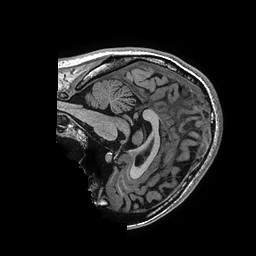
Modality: T1w
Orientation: sagittal
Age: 32
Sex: female
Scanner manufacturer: ge
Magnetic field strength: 3 T
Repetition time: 0.006952 s
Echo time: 0.00292 s